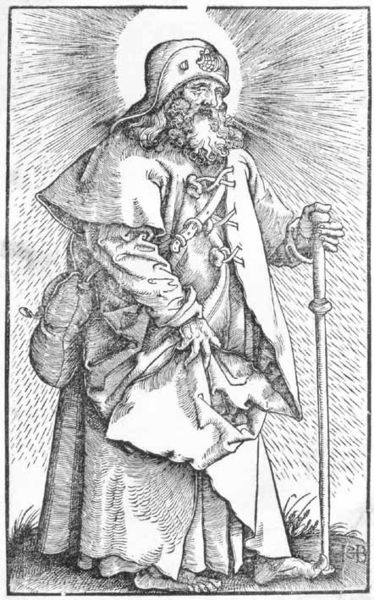
Titel: Der Apostel Jakobus der Ältere (Große Apostelfolge)
Künstler: Hans Baldung
Standort: Karlsruhe
Institution: Staatliche Kunsthalle Karlsruhe
Schlagwörter: fuß, hand, mann, umhang, weiß, finger, grau, hut, licht, schwarz, zeichnung, gras, gürtel, alt, bart, flasche, kappe, mütze, barock, bibel, falten, kleidung, messer, bildnis, hände, signatur, gehen, sonne, figur, gewand, haare, kutte, mantel, sack, stock, füße, holzschnitt, stab, graphik, farblos, bischof, riemen, robe, faltenwurf, barfuss, greis, religion, strahlen, druck, schnitt, schwarz-weiß, schraffuren, holzstich, radierung, stich, schwert, beutel, tasche, schein, heiligenschein, nimbus, wanderer, mittelalter, wams, priester, bettler, heiliger, muschel, hans, dürer, wanderstab, wanderstock, jünger, heilig, kupferstich, cape, barfus, stecken, wanderung, judentum, umhand, tache, pilger, kape, jacobsmuschel, apostel, strahlenkranz, gottvater, gütel, aura, rauschebart, jakob, gewandt, schien, nikolaus, pilgerfahrt, christopherus, jacobus, jakobus, rochus, paulus, heligenschein, jakobsmuschel, schongauer, altdorfer, pilgerstab, jacob, lederriemen, schüre, b, 1500, baldung, pilgerflasche, pilgerhut, pilgerrobe, strahllen, knee, parfuss